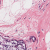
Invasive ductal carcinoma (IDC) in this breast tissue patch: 0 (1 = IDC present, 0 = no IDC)